Question: What is the reading of this measurement?
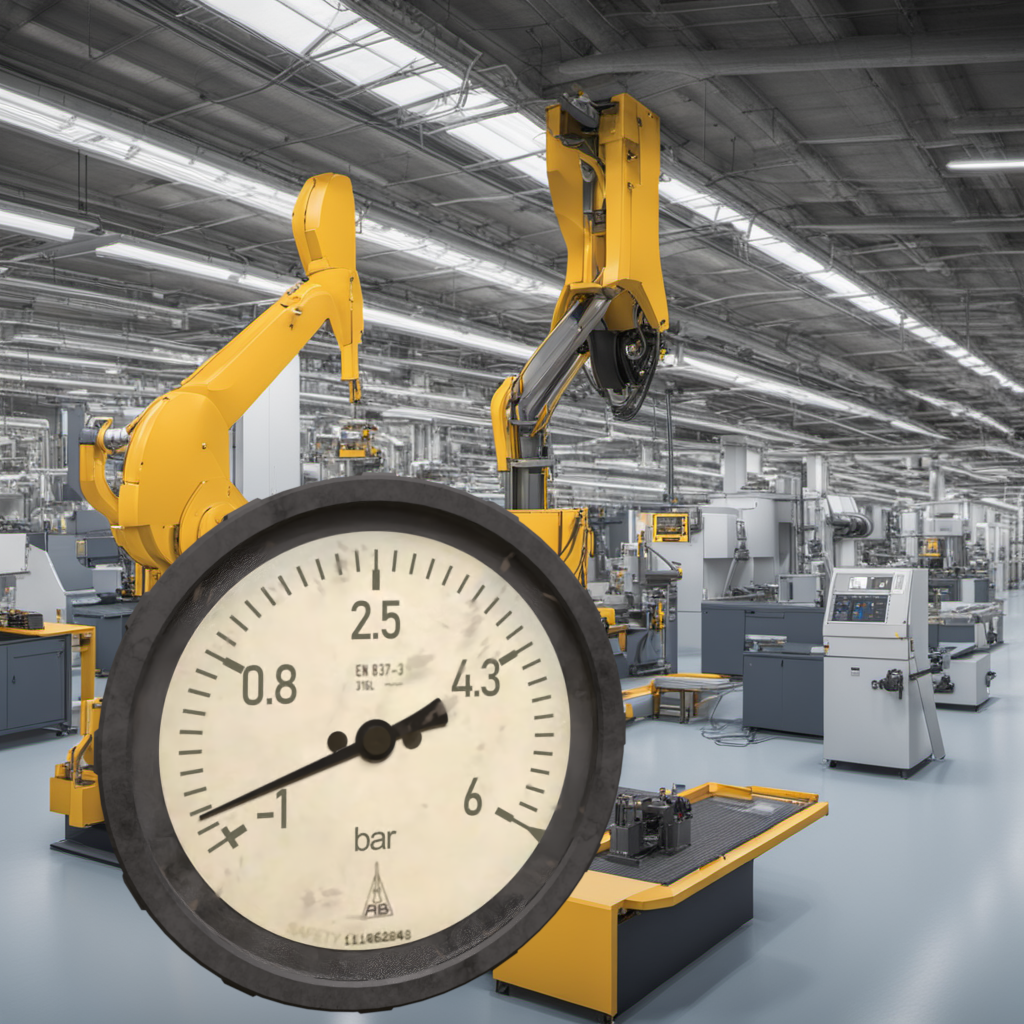
Answer: The result is -0.69
Question: What is the reading range of this measurement?
Answer: The range is from -1 to 6
Question: What is the minimum and maximum value range of the measurement in the image?
Answer: The minimum value is -1 and the maximum value is 6